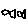
Label: fish